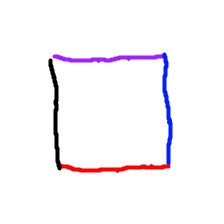
Shape: square